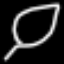
Label: leaf